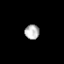
Tissue: prostate
Cell type: Fibroblasts
Senescence score: 0.8266
Nuclear area (px): 204
Mean DAPI intensity: 184.775